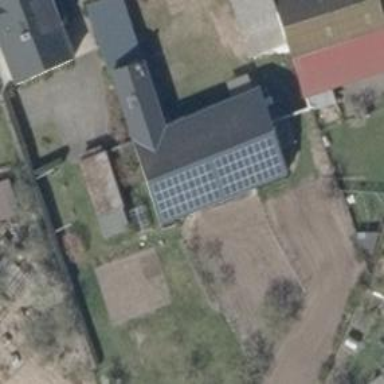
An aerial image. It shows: Solar photovoltaic panel generator producing electricity in small installation.